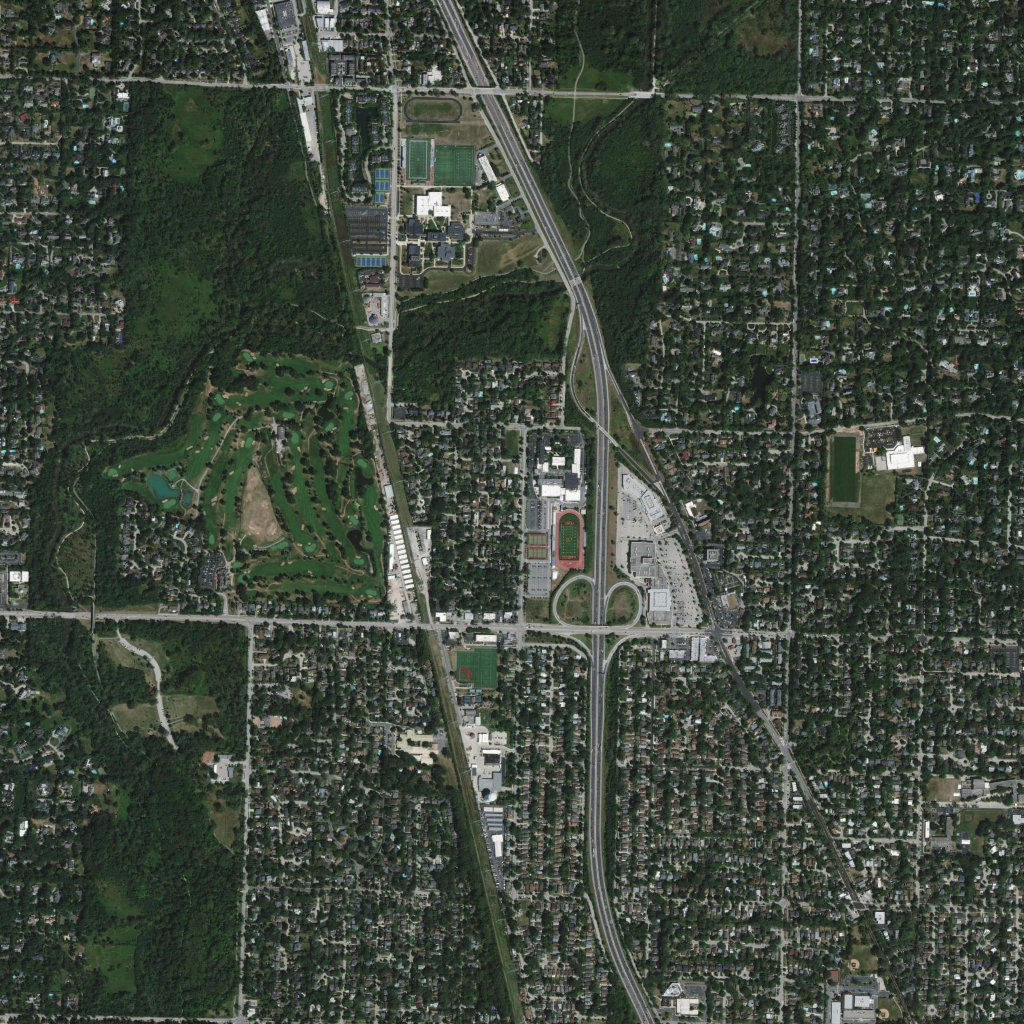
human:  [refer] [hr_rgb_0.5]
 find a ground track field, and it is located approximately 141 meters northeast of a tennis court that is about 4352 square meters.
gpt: <box>[[39, 9, 46, 12, 0]]</box>

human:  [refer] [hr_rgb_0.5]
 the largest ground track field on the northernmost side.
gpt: <box>[[38, 9, 45, 12, 0]]</box>